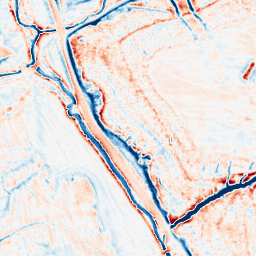
Category: edge_preserving
Decomposition family: anisotropic_diffusion
Decomposition parameters: iterations: 50
kappa: 50
gamma: 0.1
Upsampling method: sinc_blackman
Upsampling parameters: scale: 2
kernel_size: 4
Upsampling scale: 2